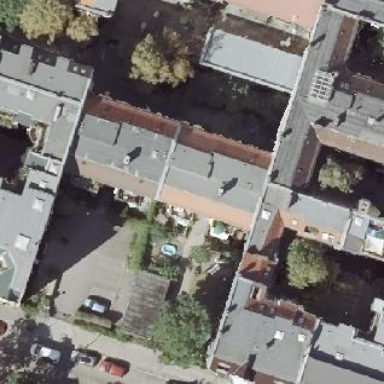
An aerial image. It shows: Apartment building with double saltbox roof shape.